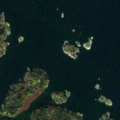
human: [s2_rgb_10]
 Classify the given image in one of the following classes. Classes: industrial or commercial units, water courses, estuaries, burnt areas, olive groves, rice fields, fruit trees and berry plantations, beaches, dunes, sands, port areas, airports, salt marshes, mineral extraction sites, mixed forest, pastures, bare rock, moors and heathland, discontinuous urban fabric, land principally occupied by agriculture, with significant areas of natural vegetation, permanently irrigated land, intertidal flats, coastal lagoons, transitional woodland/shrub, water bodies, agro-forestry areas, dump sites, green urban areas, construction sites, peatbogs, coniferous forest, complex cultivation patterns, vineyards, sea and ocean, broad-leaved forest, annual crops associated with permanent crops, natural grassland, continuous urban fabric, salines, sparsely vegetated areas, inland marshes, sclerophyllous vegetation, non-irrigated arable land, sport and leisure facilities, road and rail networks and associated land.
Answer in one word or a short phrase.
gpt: broad-leaved forest, mixed forest, sea and ocean